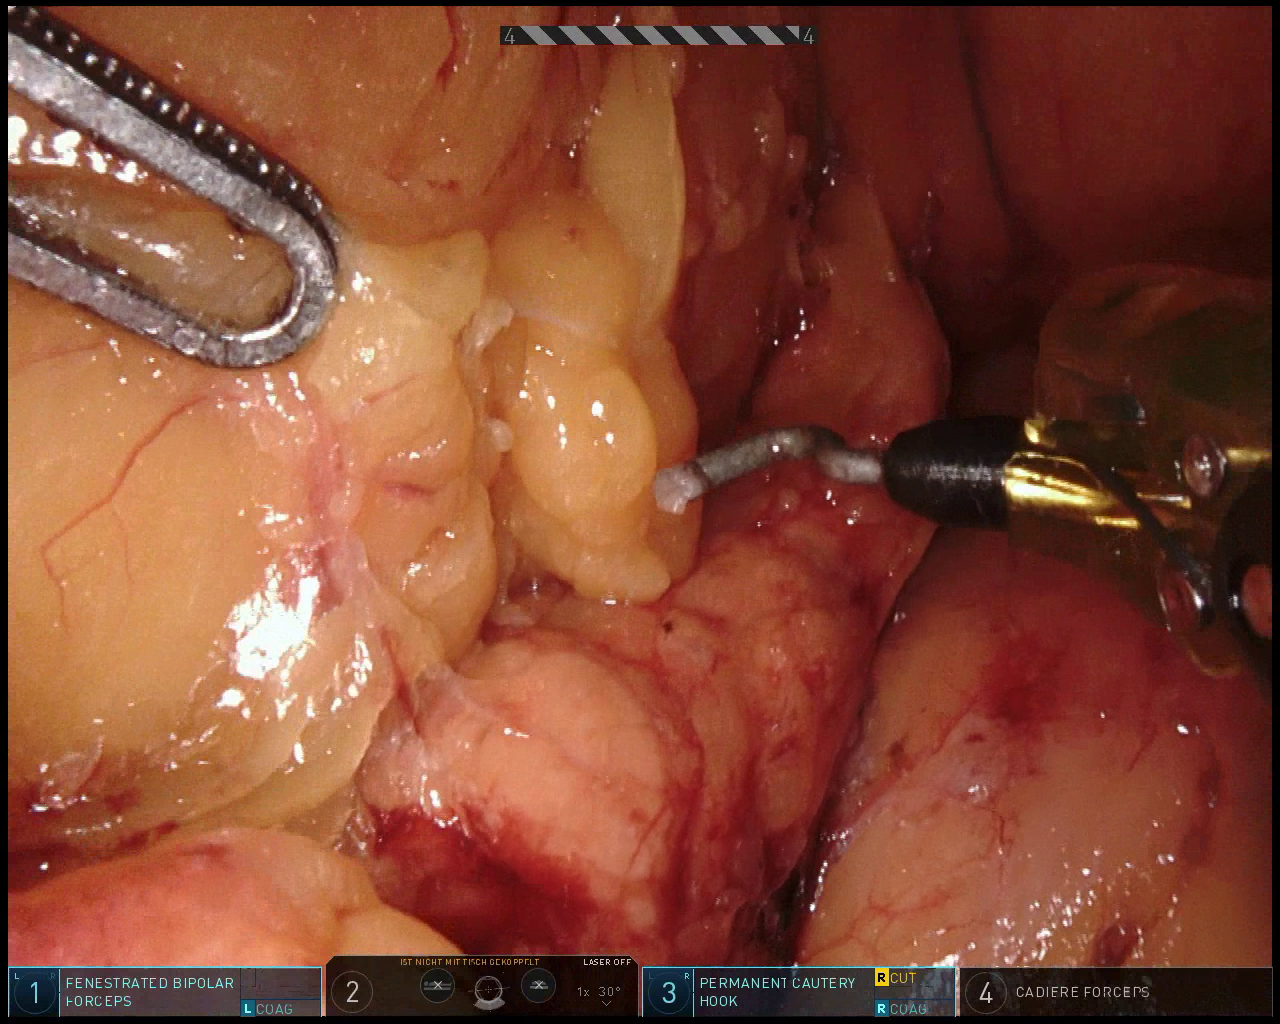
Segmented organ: pancreas
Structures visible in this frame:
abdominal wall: no
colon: no
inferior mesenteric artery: no
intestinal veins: no
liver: no
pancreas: yes
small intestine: no
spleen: no
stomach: no
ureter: no
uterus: no
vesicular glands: no